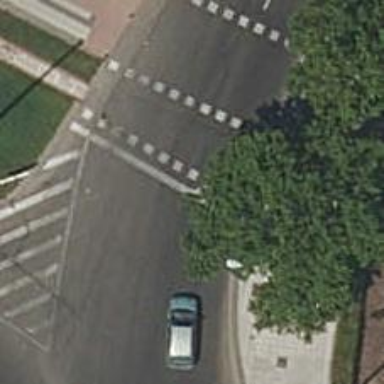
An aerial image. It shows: Road with traffic signals.